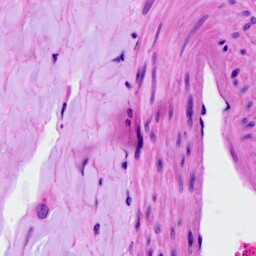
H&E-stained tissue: Ovarian